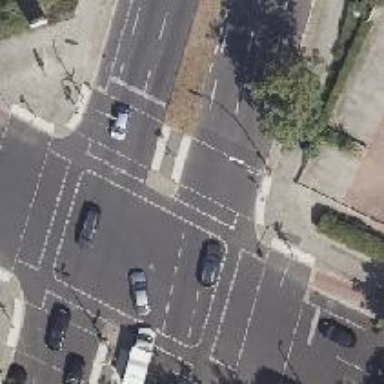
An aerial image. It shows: Crossing with traffic signals.